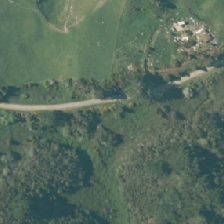
Land cover: grose_broom